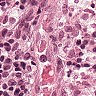
Metastatic tissue present: no